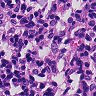
Metastatic tissue present: no